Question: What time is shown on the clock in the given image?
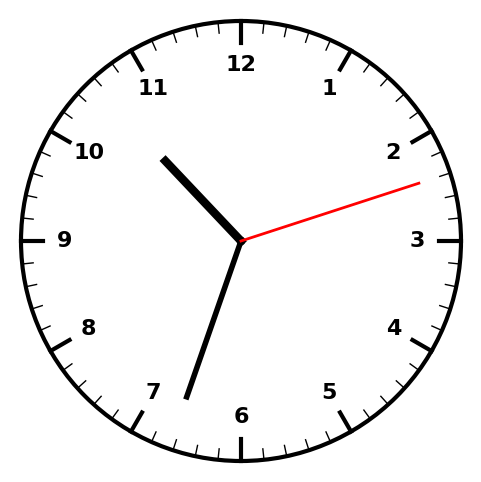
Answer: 10:33:12